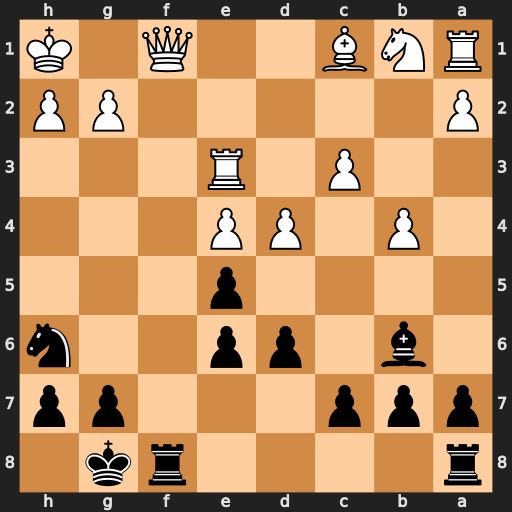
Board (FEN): r4rk1/ppp3pp/1b1pp2n/4p3/1P1PP3/2P1R3/P5PP/RNB2Q1K
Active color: b
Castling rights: -
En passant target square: -
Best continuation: Rxf1#